Brain MRI, t2w sequence, axial 2D slice.
Patient: age 18, sex F, weight 90 kg, height 1.9 m
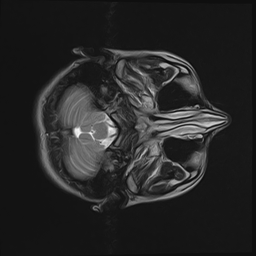